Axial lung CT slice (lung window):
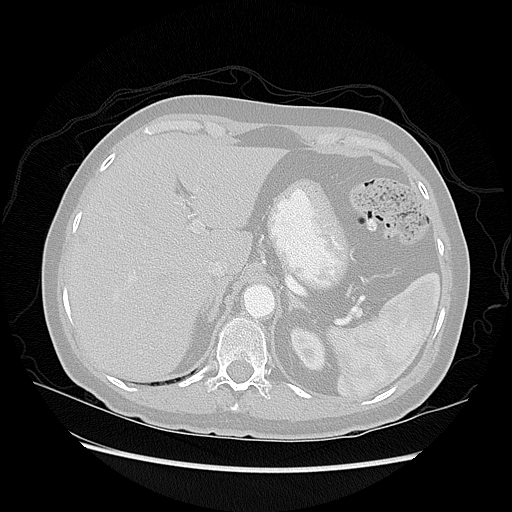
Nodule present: no